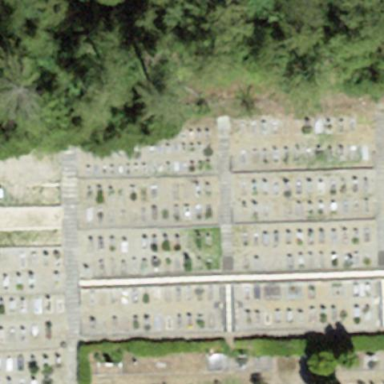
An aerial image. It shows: Cemetery.